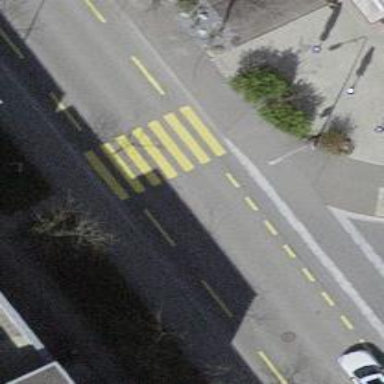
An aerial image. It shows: Tertiary road with asphalt surface and designated cycle lane.